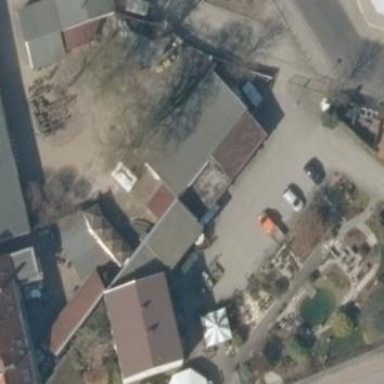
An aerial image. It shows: Shed building.